Question: This is a very simple problem to explain, but it's driving me nuts!
I have a generic 'Event' class:
'''
class Event<T> {
// Etc...
}
'''
On that class I want to add a class function that takes an array of 'Event's and returns another generic type ('EventListener'):
'''
public class func listenAny<V>(listener: AnyObject, events: [Event<V>]) -> EventListener<V> {
// Etc...
}
'''
For some reason, this code doesn't compile!
'''
let e1 = Event<Int>()
let e2 = Event<Int>()
class Listener {}
let l = Listener()
Event.listenAny(l, events: [e1, e2])
'''
The compiler throws an error on the last line:

Here's a piece of code that you can paste on a Playground (I tested this on a Playground on Xcode 6.1.1) and experience the frustration for yourself:
'''
public class Event<T> {
private var eventListeners = [EventListener<T>]()
public class func listenAny<V>(listener: AnyObject, events: [Event<V>]) -> EventListener<V> {
let eventListener = EventListener<V>(listener: listener)
for event in events { event.addListener(eventListener) }
return eventListener
}
private func addListener(listener: EventListener<T>) -> EventListener<T> {
eventListeners.append(listener)
return listener
}
}
public class EventListener<T> {
weak public var listener: AnyObject?
private init(listener: AnyObject) {
self.listener = listener
}
}
let e1 = Event<Int>()
let e2 = Event<Int>()
class Listener {}
let l = Listener()
let v = [e1, e2]
Event.listenAny(l, events: v)
'''
Why is this not working?
PS: I intend for the array of events to be a variadic parameter. I hope that if I get this to work with an array, I can do the same with a variadic parameter.
PSS: It seems that if I make the 'listenAny' a global function, it works. It might be a problem with the type system (T from Event in conjunction with V from the function...)
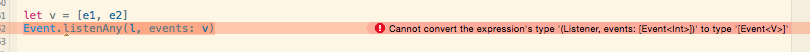
Answer: You need to supply the generic type of the class Event. The following code compiles correctly:
'''
Event<Int>.listenAny(l, events: v)
'''
Note: I use Int as the generic type, but you can use any type.